Interaction volume radius: 5 \u00c5
Interaction volume height: 35 \u00c5
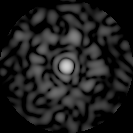
Disorder parameter: 0.8439